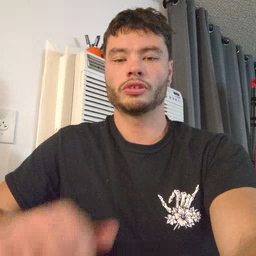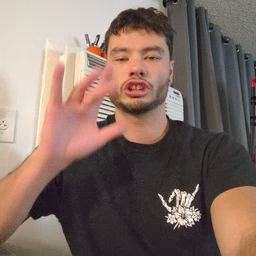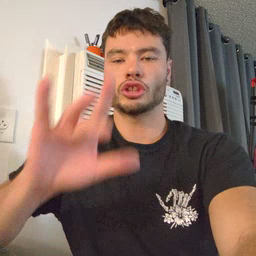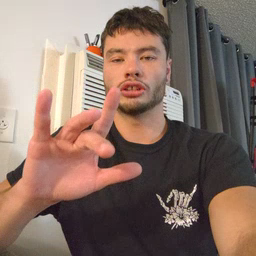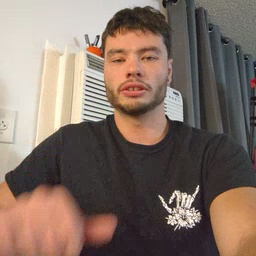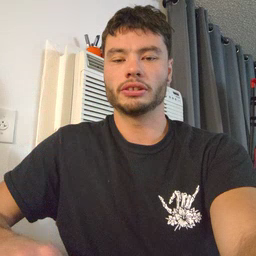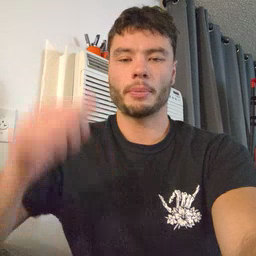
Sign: touch